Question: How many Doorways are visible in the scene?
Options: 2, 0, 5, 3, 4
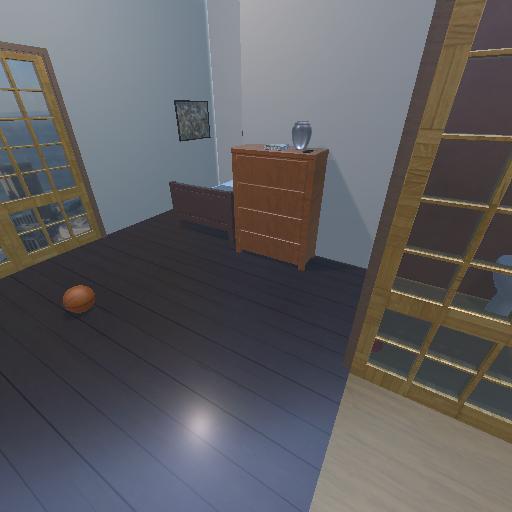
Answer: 2